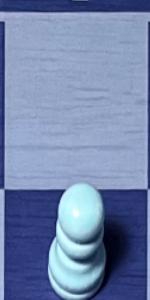
Label: Pawn_White